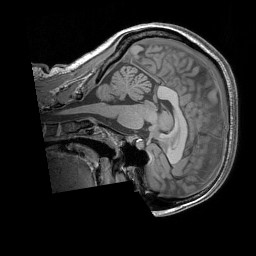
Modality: T1w
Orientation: sagittal
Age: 24
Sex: female
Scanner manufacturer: siemens
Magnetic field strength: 3 T
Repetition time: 1.83 s
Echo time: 0.00303 s